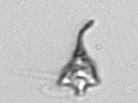
Label: Pyramimonas_longicauda